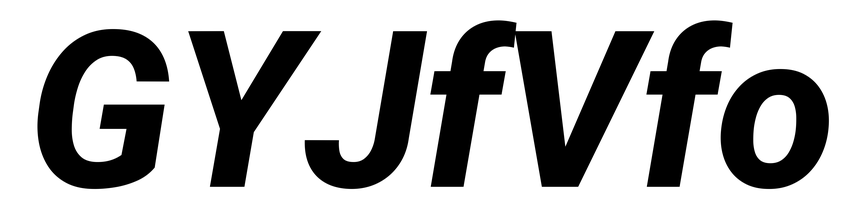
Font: Roboto-Italic_ExtraBold_Italic